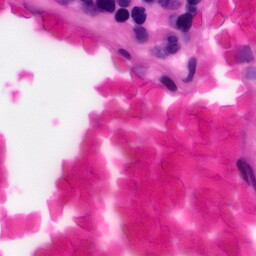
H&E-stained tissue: Pancreatic